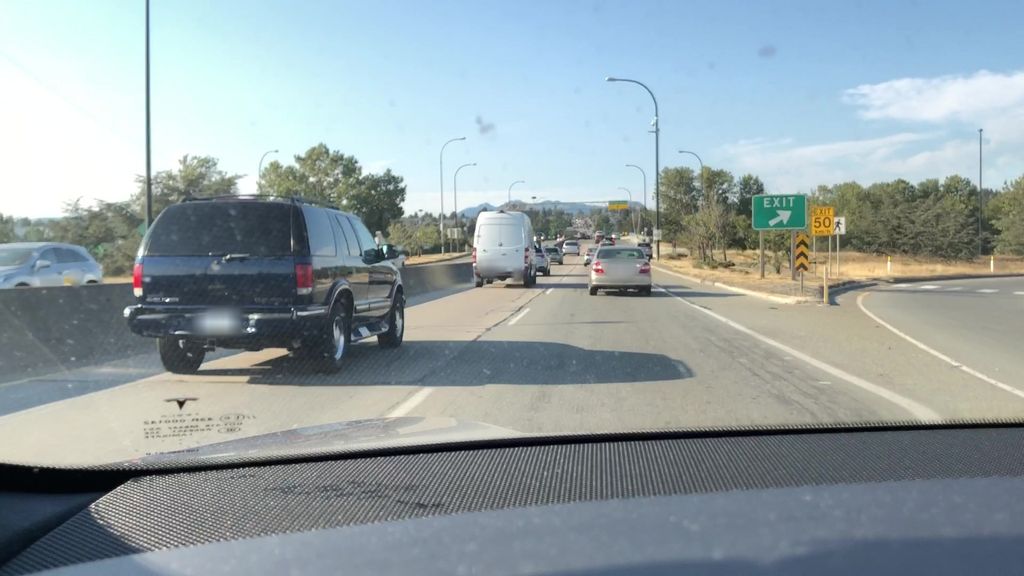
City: vancouver